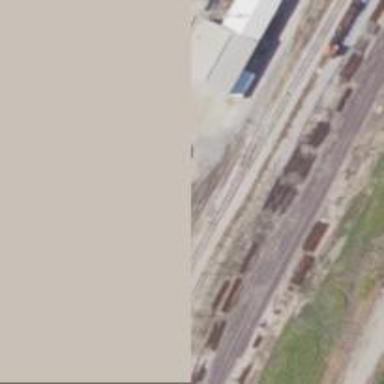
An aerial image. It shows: Railway siding with rails.